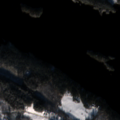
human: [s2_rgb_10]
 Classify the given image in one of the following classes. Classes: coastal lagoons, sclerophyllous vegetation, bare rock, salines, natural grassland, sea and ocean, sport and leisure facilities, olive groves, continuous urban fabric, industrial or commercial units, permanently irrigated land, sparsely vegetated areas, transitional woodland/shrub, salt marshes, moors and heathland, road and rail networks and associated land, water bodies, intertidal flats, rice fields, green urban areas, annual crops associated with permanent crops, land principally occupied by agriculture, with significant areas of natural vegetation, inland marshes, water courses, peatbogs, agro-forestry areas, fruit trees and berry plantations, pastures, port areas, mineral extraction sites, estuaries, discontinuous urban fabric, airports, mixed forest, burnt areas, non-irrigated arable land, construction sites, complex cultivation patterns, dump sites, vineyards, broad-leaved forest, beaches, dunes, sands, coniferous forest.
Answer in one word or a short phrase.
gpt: land principally occupied by agriculture, with significant areas of natural vegetation, coniferous forest, mixed forest, water bodies